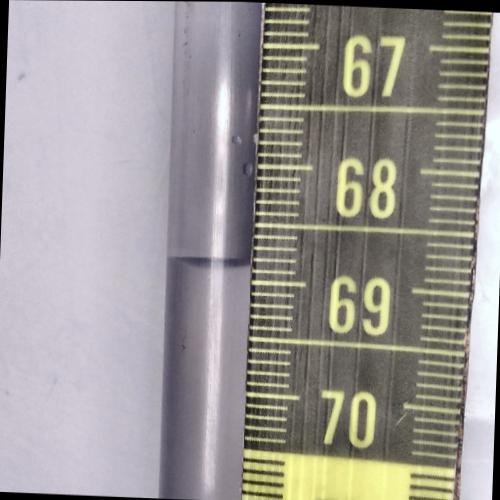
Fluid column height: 68.9 cm